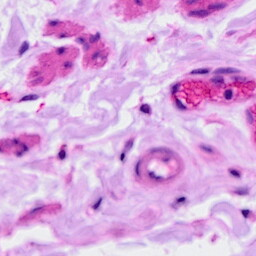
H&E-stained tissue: Ovarian